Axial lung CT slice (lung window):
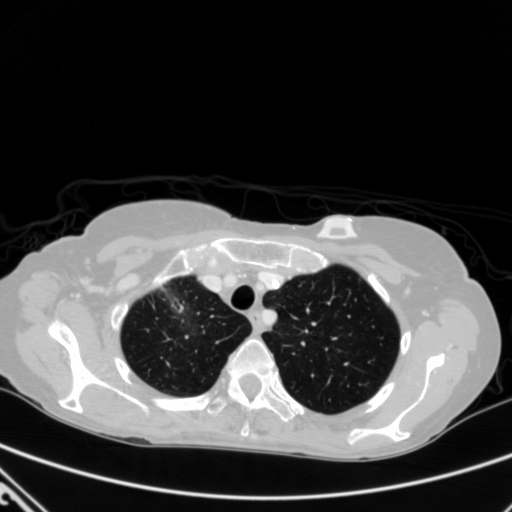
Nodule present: no